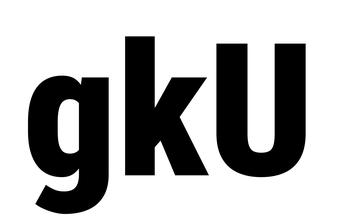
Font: Roboto_Condensed_Black